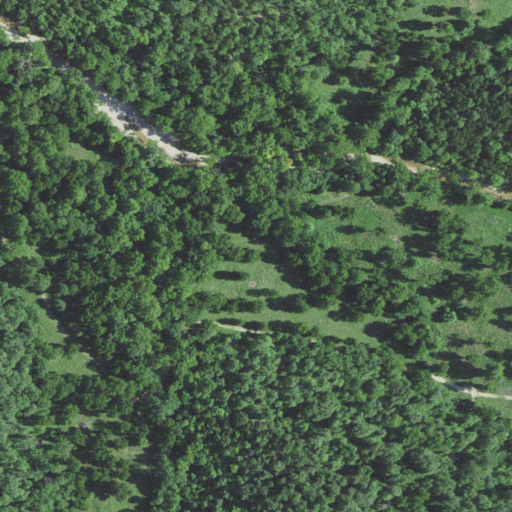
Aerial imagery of valley in Missouri named Turkeypen Hollow containing deciduous forest, shrub, mixed forest, and pasture